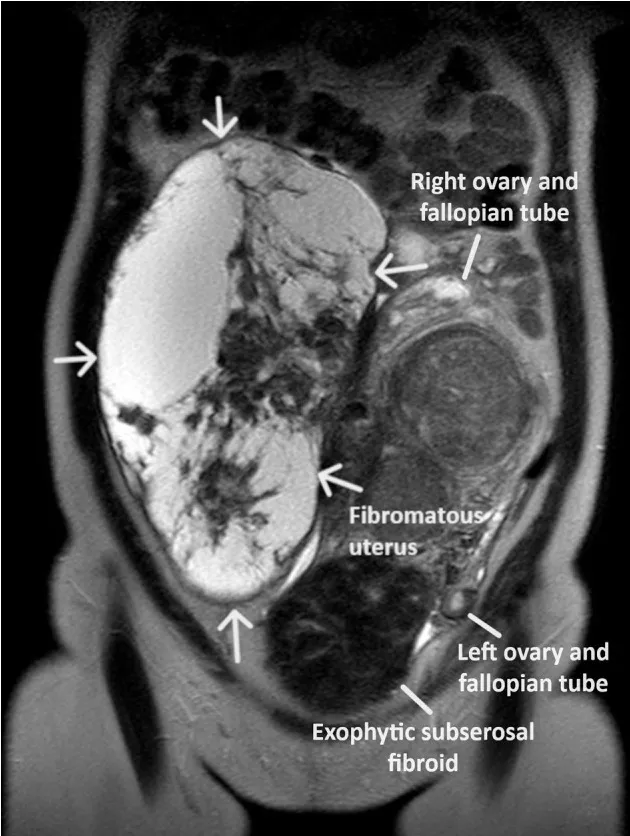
Magnetic resonance imaging of a huge intraligamental leiomyoma of the uterus: The space-occupying lesion is depicted by white arrows with lobulated margins and extensive nodular solid and cystic necrotic elements, nodular wall protrusions and multiple internal septations; it corresponds to a uterine leiomyoma with growth within the broad ligament.
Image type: radiology (mri)